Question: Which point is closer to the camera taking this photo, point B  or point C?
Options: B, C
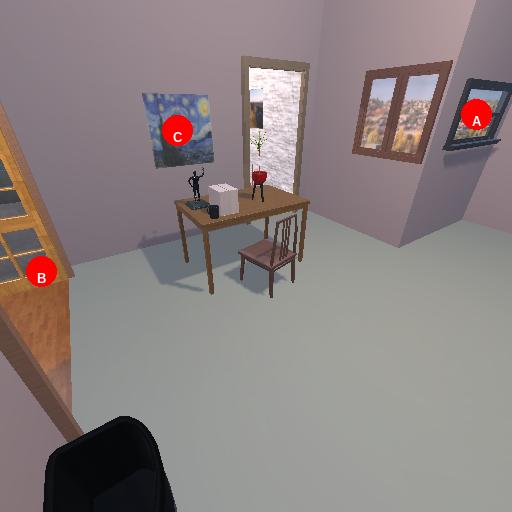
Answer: B